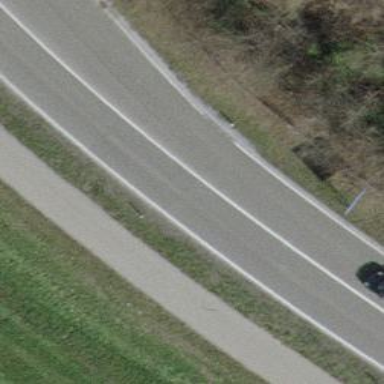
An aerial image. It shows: Secondary road with asphalt surface and no sidewalk.